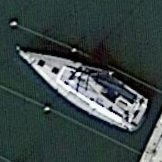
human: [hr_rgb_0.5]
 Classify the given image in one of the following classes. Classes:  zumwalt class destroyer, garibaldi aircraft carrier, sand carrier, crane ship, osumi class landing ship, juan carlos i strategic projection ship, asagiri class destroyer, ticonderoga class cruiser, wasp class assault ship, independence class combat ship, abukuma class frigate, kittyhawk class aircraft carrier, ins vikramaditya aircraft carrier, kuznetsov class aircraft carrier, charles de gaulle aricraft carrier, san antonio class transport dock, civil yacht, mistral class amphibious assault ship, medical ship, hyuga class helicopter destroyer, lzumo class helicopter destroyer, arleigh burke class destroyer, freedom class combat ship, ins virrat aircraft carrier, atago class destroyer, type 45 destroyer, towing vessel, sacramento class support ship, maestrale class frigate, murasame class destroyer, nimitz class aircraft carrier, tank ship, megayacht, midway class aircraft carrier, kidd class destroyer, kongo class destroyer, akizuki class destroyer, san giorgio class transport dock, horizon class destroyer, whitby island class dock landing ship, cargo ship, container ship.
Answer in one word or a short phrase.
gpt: Civil yacht